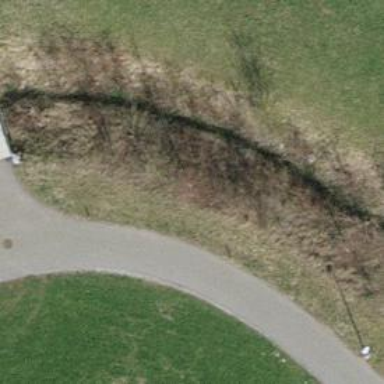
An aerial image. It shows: Cycleway with asphalt surface. The tracktype is grade1.